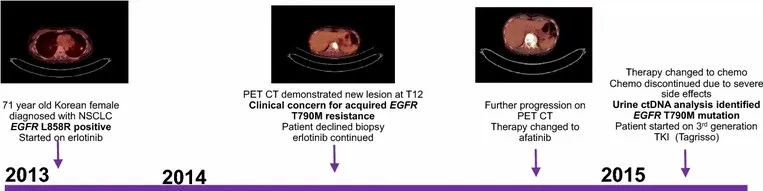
Timeline of therapy, diagnostic evaluation, and patient status.
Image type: chart (chart)